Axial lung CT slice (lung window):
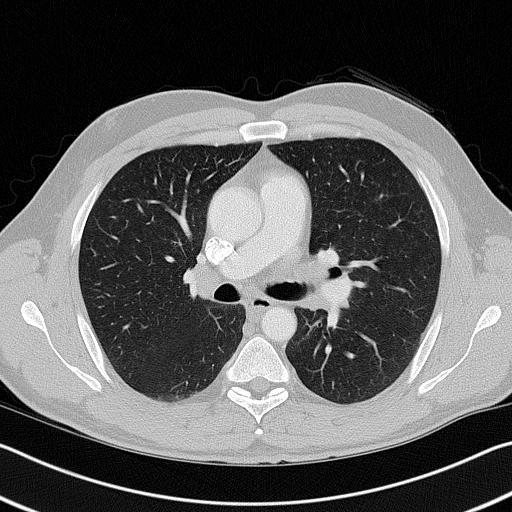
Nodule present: no